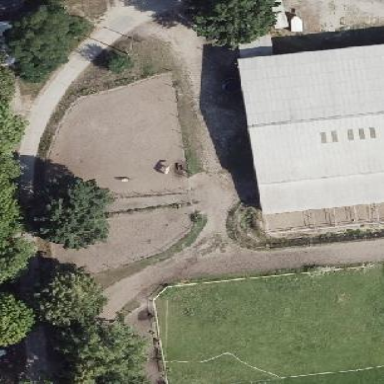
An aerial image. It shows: Paddock enclosed by fence used for animal keeping.